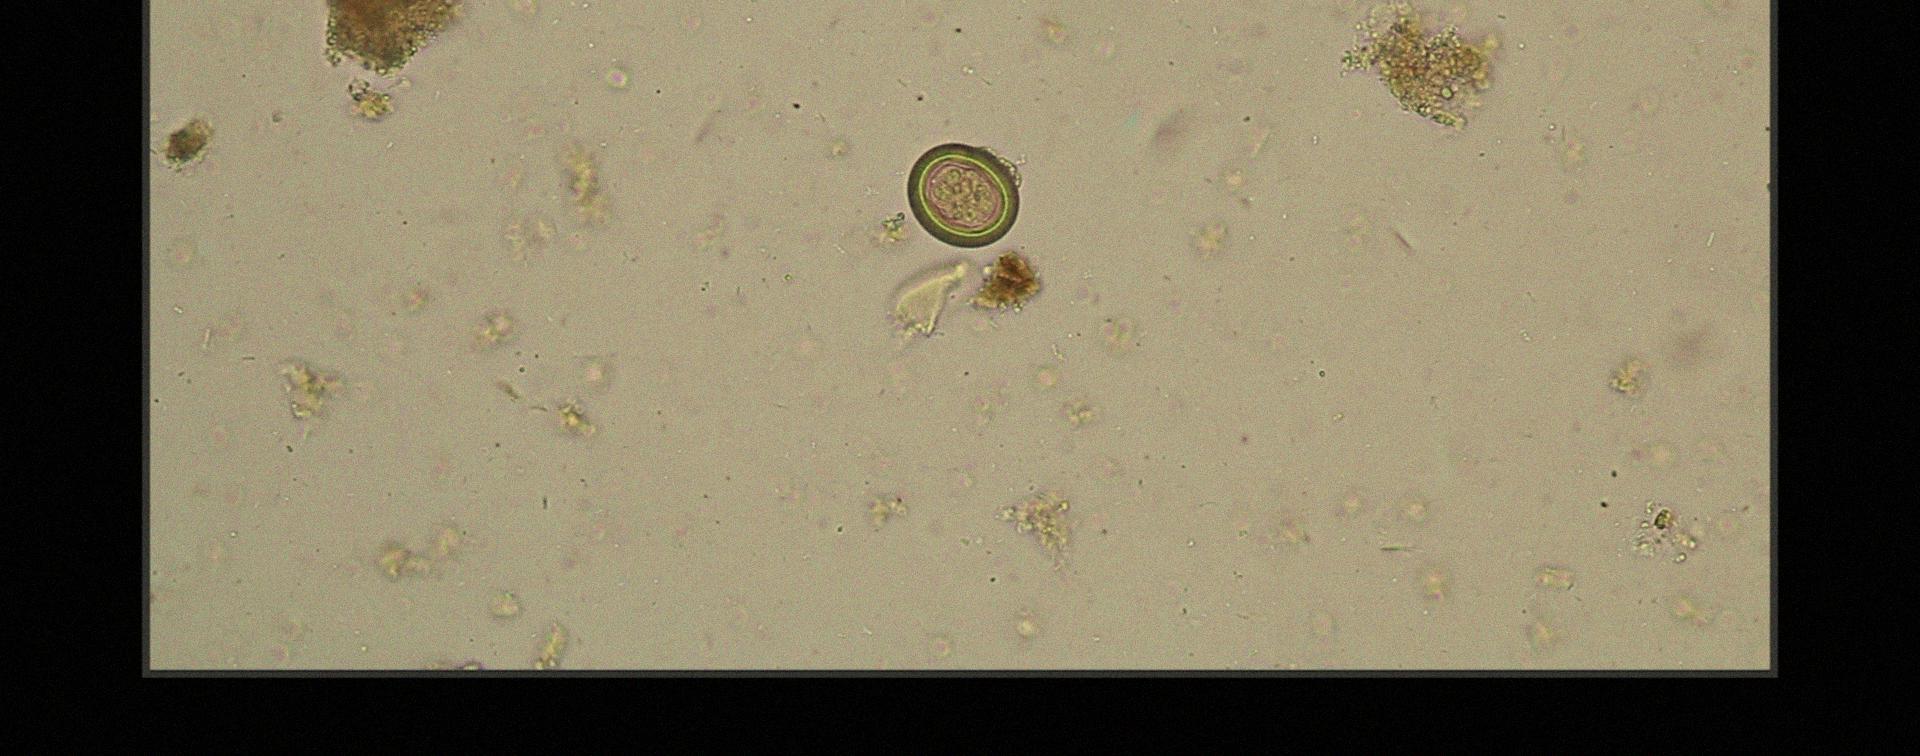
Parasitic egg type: Taenia spp. egg